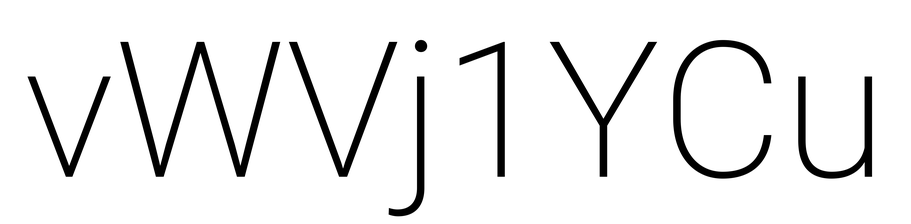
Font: Roboto_ExtraLight